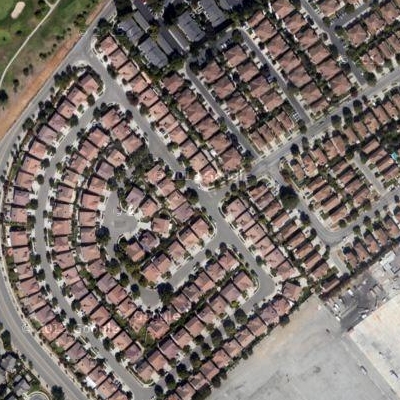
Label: Resident